Question:
I have a table of data which consist of checkboxes and I want to find an efficient way to store it into MySQL database. For now, the HTML is like below
'''
<tr class="weekpattern">
<th class="collabel tlc"></th>
<th class="collabel">1</th>
<th class="collabel">2</th>
<th class="collabel">3</th>
<th class="collabel">4</th>
<th class="collabel">5</th>
<th class="collabel">6</th>
<th class="collabel trc">7</th>
</tr>
<tr class="weekpattern">
<th class="rowlabel" shift="a"> A </th>
<td align="center" valign="middle"><input type="checkbox" shift="a" value="1" name="a1"></td>
<td align="center" valign="middle"><input type="checkbox" shift="a" value="1" name="a2"></td>
<td align="center" valign="middle"><input type="checkbox" shift="a" value="1" name="a3"></td>
<td align="center" valign="middle"><input type="checkbox" shift="a" value="1" name="a4"></td>
<td align="center" valign="middle"><input type="checkbox" shift="a" value="1" name="a5"></td>
<td align="center" valign="middle"><input type="checkbox" shift="a" value="1" name="a6"></td>
<td align="center" valign="middle"><input type="checkbox" shift="a" value="1" name="a7"></td>
</tr>
<tr class="weekpattern">
<th class="rowlabel"> B </th>
<td align="center" valign="middle"><input type="checkbox" value="1" name="b1"></td>
<td align="center" valign="middle"><input type="checkbox" value="1" name="b2"></td>
<td align="center" valign="middle"><input type="checkbox" value="1" name="b3"></td>
<td align="center" valign="middle"><input type="checkbox" value="1" name="b4"></td>
<td align="center" valign="middle"><input type="checkbox" value="1" name="b5"></td>...
'''
Which means I will have to repeat the codes below several times:
'''
$_SESSION['a1'] = $_POST['a1'];
$_SESSION['a2'] = $_POST['a2'];
$_SESSION['a3'] = $_POST['a3'];
$_SESSION['a4'] = $_POST['a4'];
$_SESSION['a5'] = $_POST['a5'];
$_SESSION['a6'] = $_POST['a6'];...
'''
Is there a better way to store the values into a mysql database?
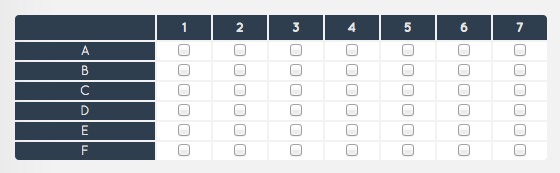
Answer: 'Efficient' is a slightly ambiguous term. In terms of storage requirements, the most efficient solution would be a bit-field - but that will result in inefficient queries - and will be difficult to adapt to changes in the data model. If it were me I'd just normalise it:
'''
CREATE TABLE responses (
respondent_id INTEGER NOT NULL, /* to reference the set of answers */
row_id VARCHAR(1) NOT NULL,
col_id INTEGER NOT NULL,
response ENUM ('NO', 'YES') NOT NULL
PRIMARY KEY (respondent_id, row_id, col_id)
);
'''
I'd also use a nested array to emulate a multidimensional array in PHP:
'''
$rows=array('A', 'B', 'C', 'D', 'E', 'F');
for ($y=0; $y<7; $y++) {
print "<tr>
";
for ($x=1; $x<=7; $x++) {
print "<td><input type='checkbox' name='box[$x][$y]'></td>
";
}
print "</tr>
";
}
'''